Question: What is the reading of the measurement in the image?
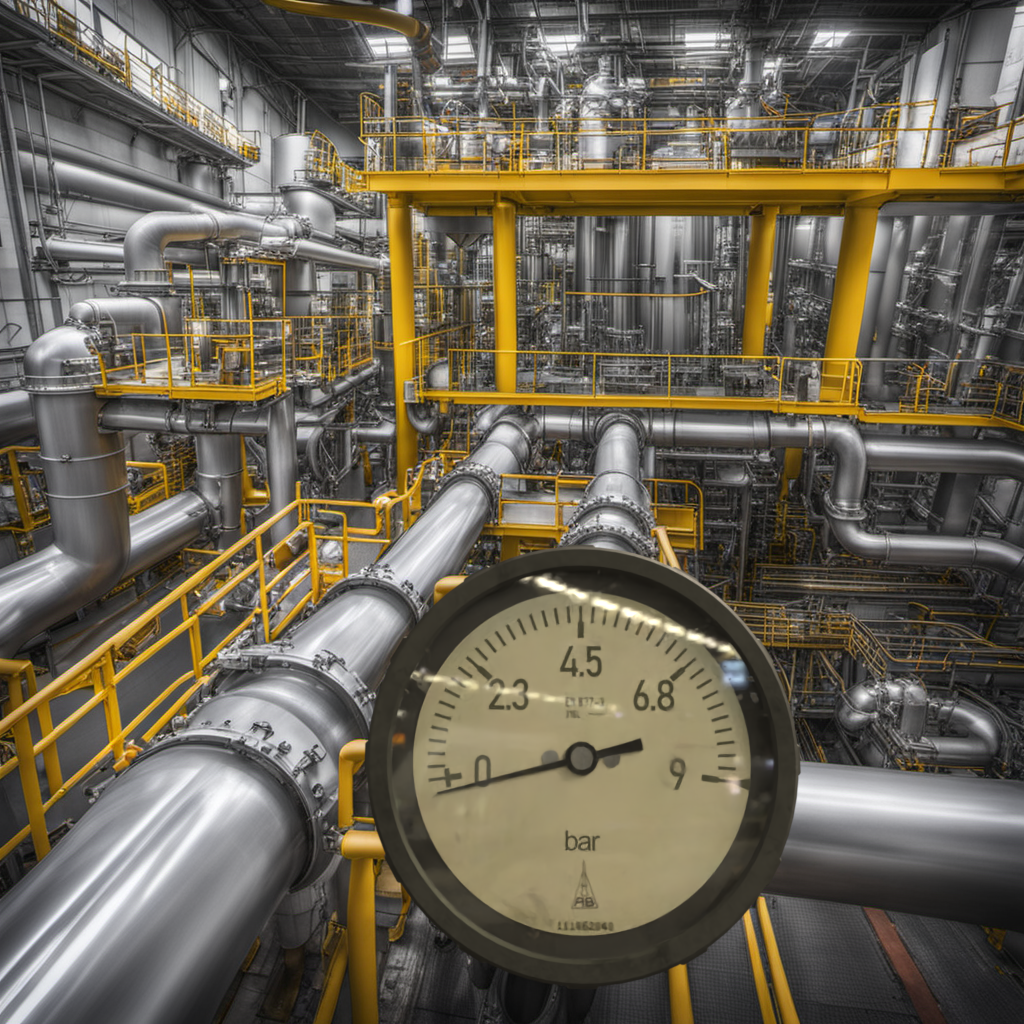
Answer: The result is -0.12
Question: What is the reading range of the measurement in the image?
Answer: The range is from 0 to 9
Question: What is the minimum and maximum value of the measurement shown in the image?
Answer: The minimum value is 0 and the maximum value is 9